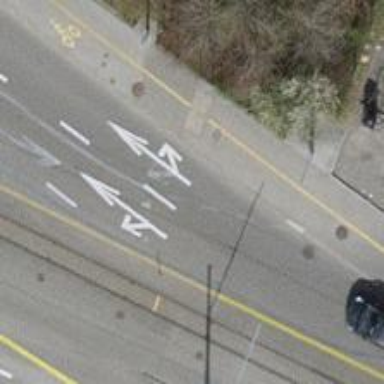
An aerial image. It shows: Primary highway with separate asphalt sidewalk.